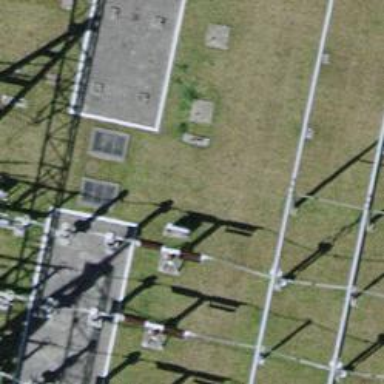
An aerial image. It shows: Busbar power line.